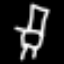
Label: chair